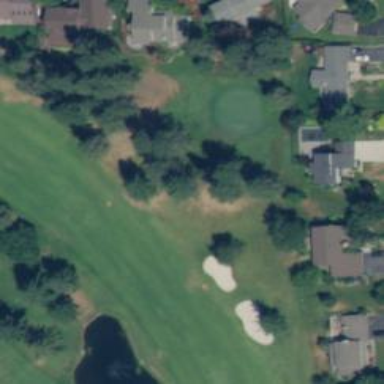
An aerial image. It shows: View of golf hole.